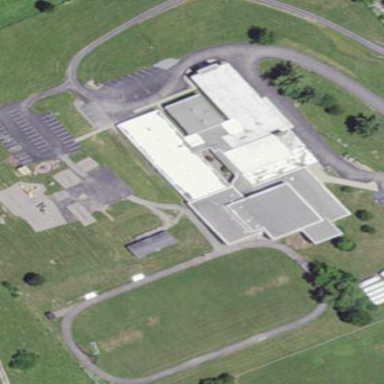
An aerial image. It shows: School.